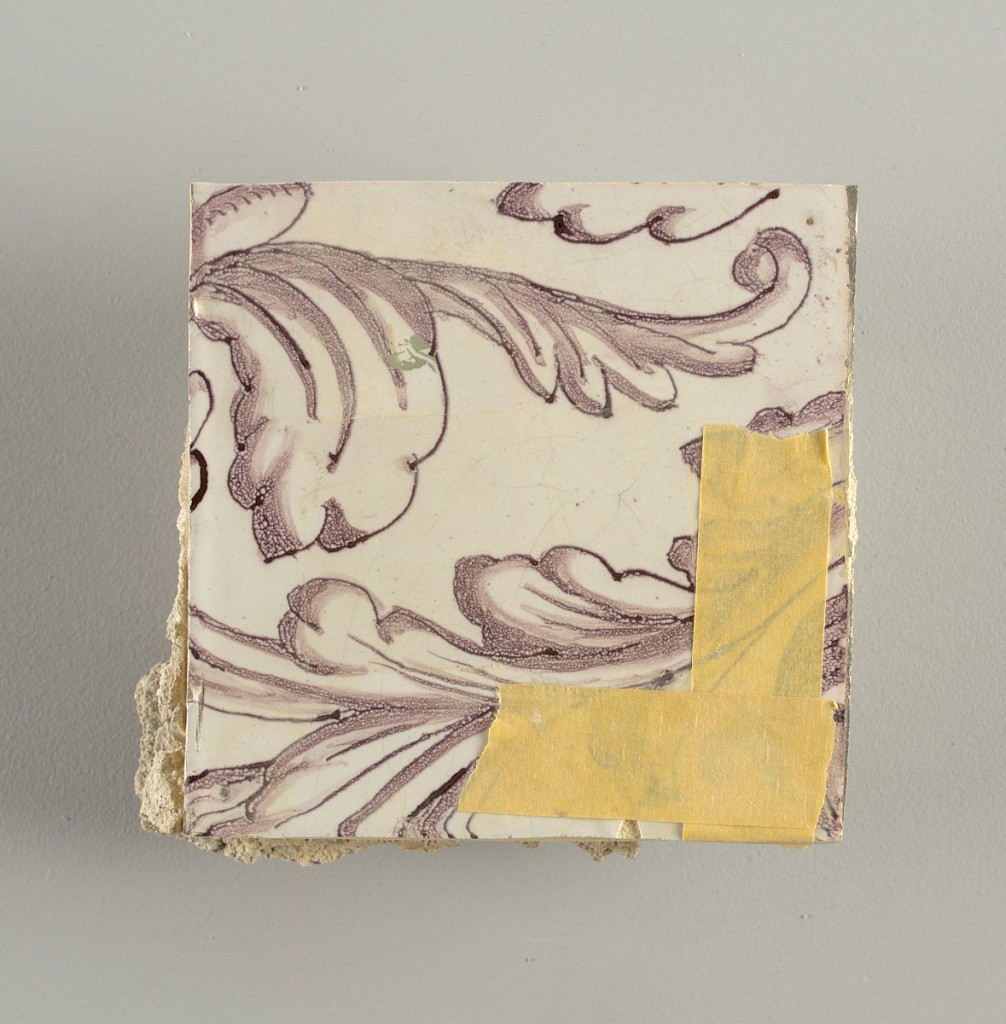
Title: Tile wall facing
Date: ca. 1725
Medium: Tin-glazed earthenware, underglaze
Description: Horizontal rectangle.  Thirty tiles wide and twenty-three tiles high with opening for fireplace eleven tiles wide and ten high.  Foliage arabesques disposed about three vertical axes from which are emphazised by urns at center and right, and at left by the figure of a standing woman carrying an infant on her arm and accompanied by two children.